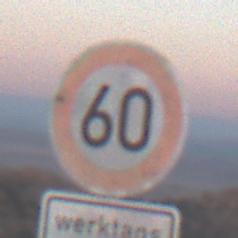
Verkehrszeichen: Geschwindigkeit60
Zusatzzeichen unten: ZeitangabenMitBeschraenkungAufWochentage7
Umgebung: Outdoor, Nature
Tageszeit: SunriseSunset
Wetter: Clear
Licht: Natural
Jahreszeit: NotSpecified
Kontrast: LowContrast